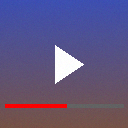
Screen state: on